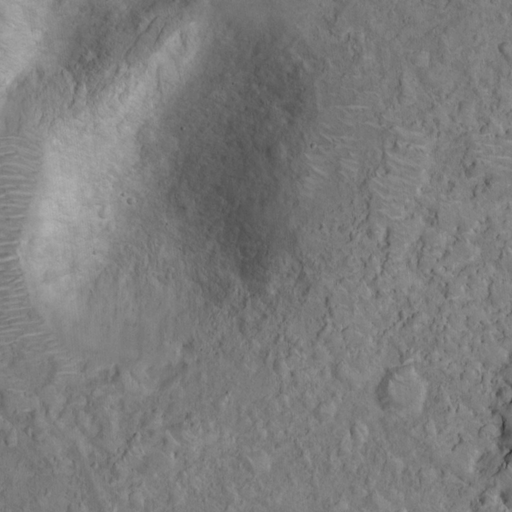
Objects detected: cone